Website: slack
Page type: billing-address
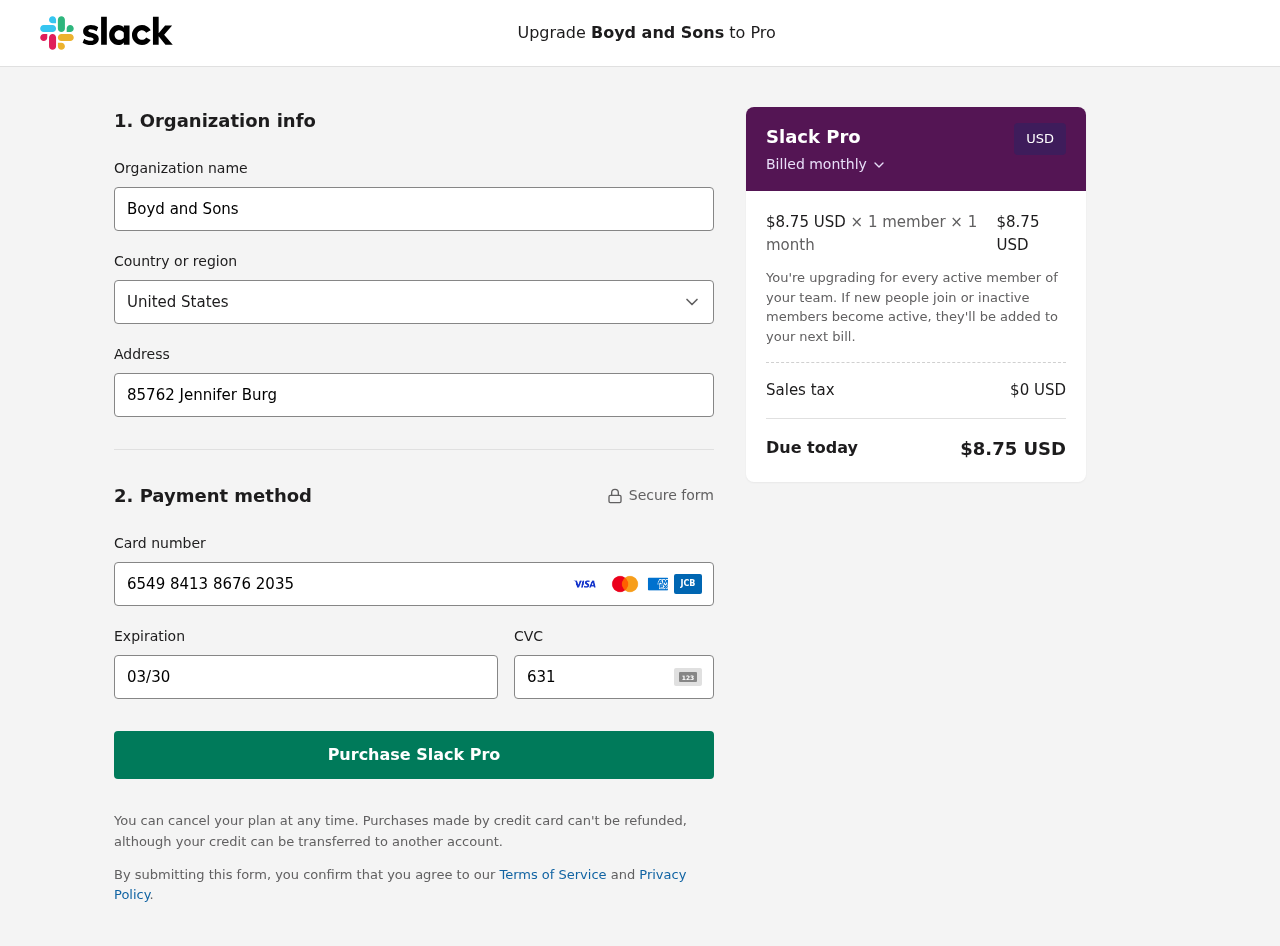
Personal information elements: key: PII_CARD_CVV
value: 631
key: PII_CARD_EXPIRY
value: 03/30
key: PII_CARD_NUMBER
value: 6549 8413 8676 2035
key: PII_COMPANY
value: Boyd and Sons
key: PII_COUNTRY
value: United States
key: PII_STREET
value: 85762 Jennifer Burg
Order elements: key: ORDER_PRICE_PER_MEMBER
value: $8.75 USD
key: ORDER_MEMBER_COUNT
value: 1
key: ORDER_MONTH_COUNT
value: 1
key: ORDER_SUBTOTAL
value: $8.75 USD
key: ORDER_TAX
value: $0
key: ORDER_TOTAL
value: $8.75 USD